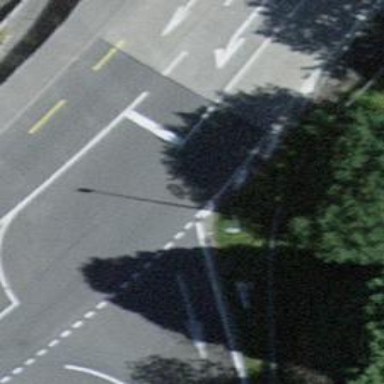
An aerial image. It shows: Primary link road with asphalt surface.